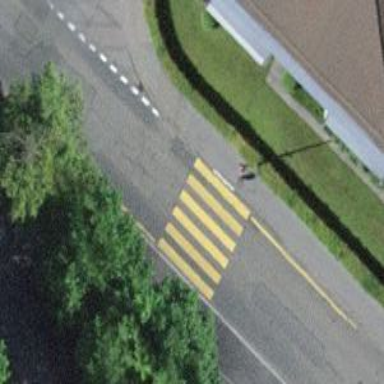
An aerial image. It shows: Uncontrolled zebra crossing with zebra markings.